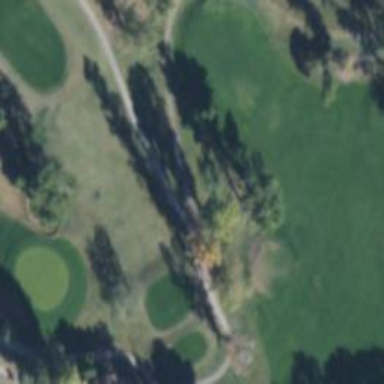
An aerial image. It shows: Path used for both walking and golf.